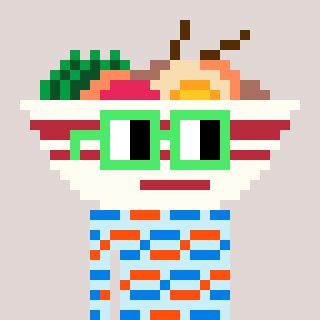
a pixel art character with square light green glasses, a noodles-shaped head and a cold-colored body on a warm background